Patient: sex F, age 73
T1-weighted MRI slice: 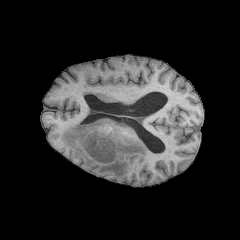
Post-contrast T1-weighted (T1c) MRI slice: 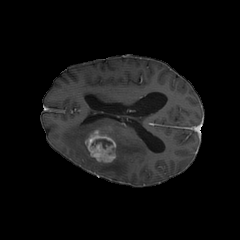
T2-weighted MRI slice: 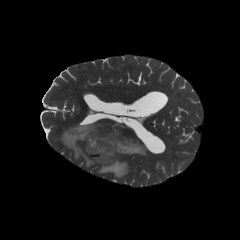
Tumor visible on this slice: yes
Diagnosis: Glioblastoma, IDH-wildtype
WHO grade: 4